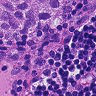
Metastatic tissue present: yes